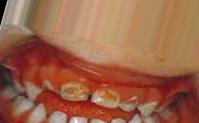
Condition: Caries